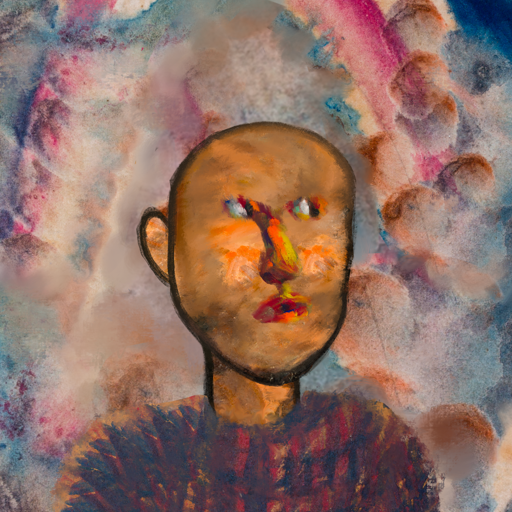
Background: Rupkatha, Head And Neck Side: Gypsy_Queen, Face Side: An_Impression, Bust: In_The_Sun, Hair Side: Blank, Head Accessory: Blank, Second Necklace: Blank, Necklace: Blank, Baby: Blank